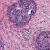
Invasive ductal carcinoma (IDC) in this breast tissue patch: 0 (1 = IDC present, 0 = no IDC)